Field crop: maize
Growth stage: 2
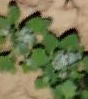
Species: chenopodium